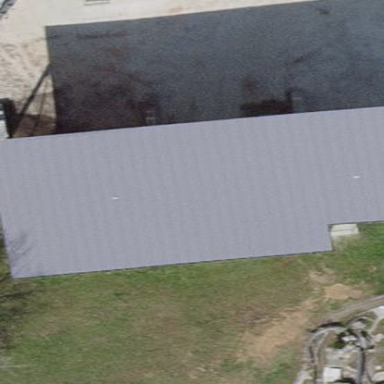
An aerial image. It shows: View of roof of building.